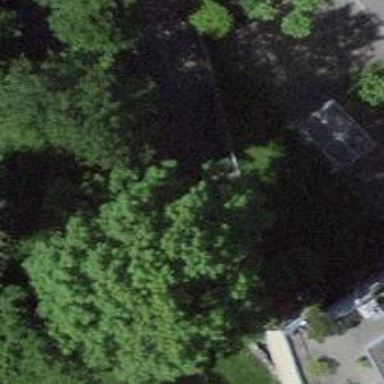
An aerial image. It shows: Parking entrance.